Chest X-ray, AP view. Patient: 71 years old, sex F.
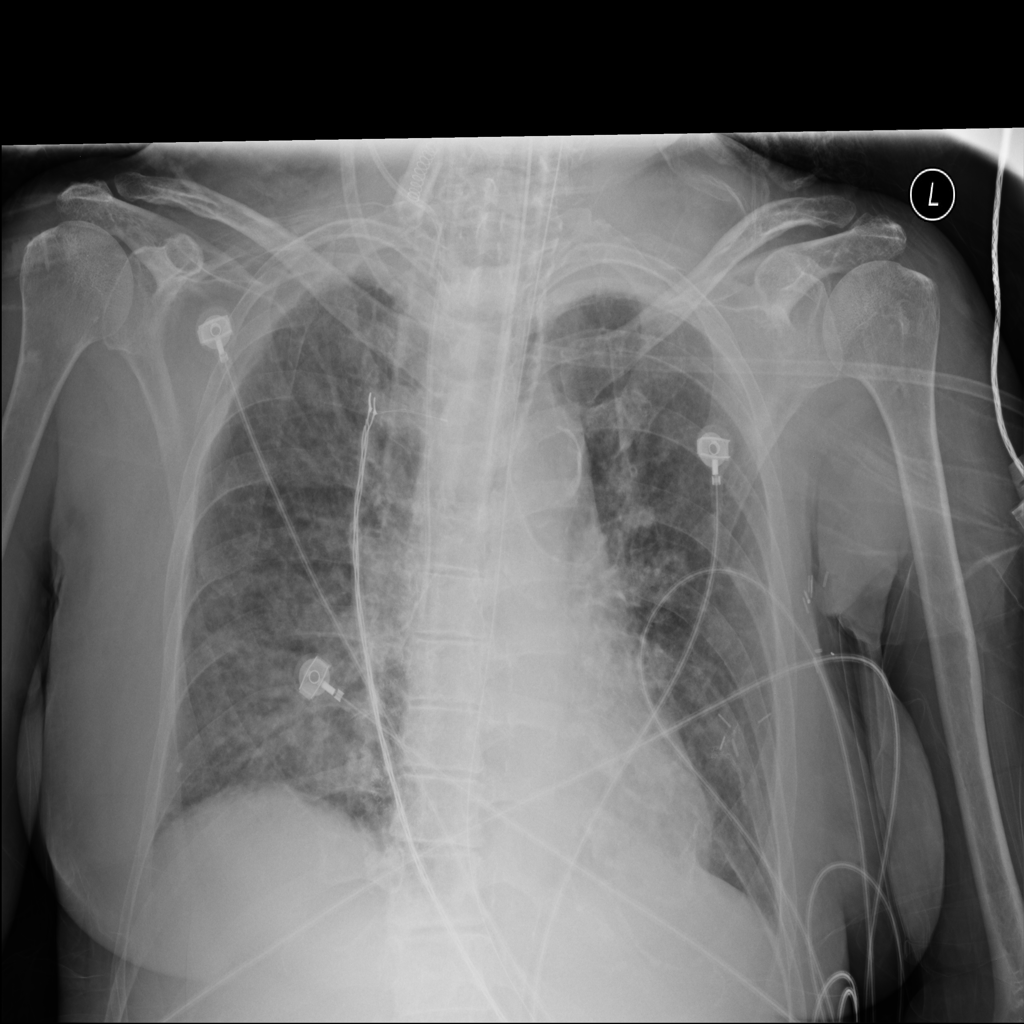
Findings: No Finding